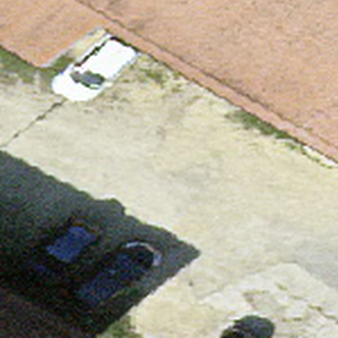
Label: other